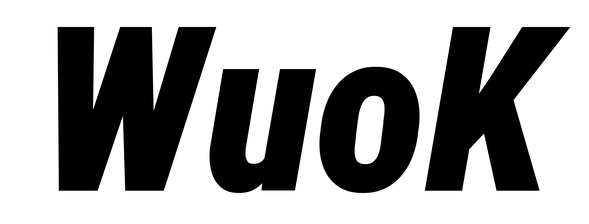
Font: Roboto-Italic_Condensed_Black_Italic